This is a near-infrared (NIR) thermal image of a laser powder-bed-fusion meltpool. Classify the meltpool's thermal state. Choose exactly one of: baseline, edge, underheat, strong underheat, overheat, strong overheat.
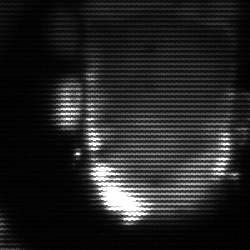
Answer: baseline